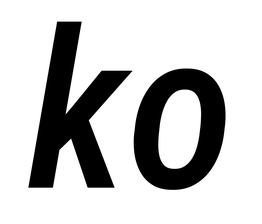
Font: Roboto-Italic_Condensed_Medium_Italic